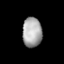
Tissue: lung
Cell type: Epithelial cells
Senescence score: 0.206
Nuclear area (px): 560
Mean DAPI intensity: 168.748